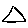
Label: triangle